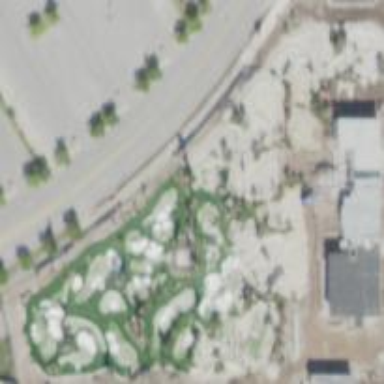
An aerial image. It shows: Miniature golf course.